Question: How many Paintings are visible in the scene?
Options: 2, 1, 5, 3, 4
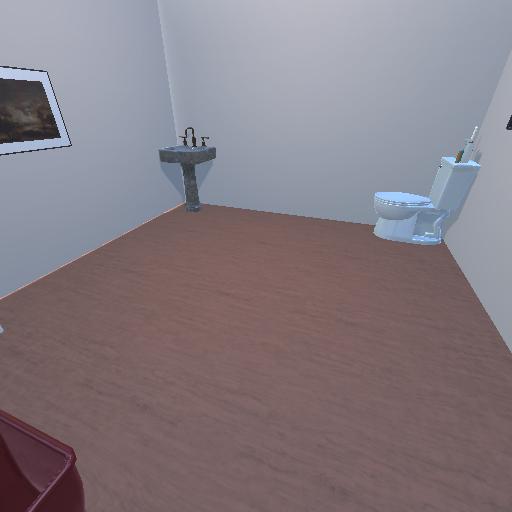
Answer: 2